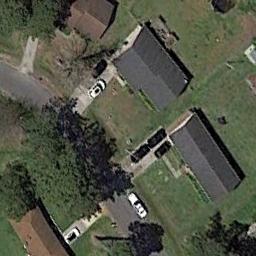
Label: residential